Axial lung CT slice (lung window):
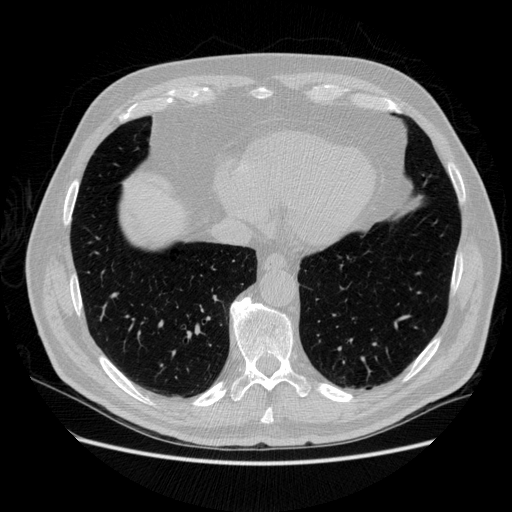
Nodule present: no